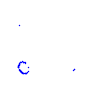
Particle: kaon